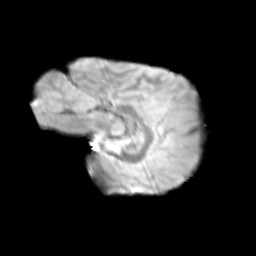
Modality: T2w
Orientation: sagittal
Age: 11
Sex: male
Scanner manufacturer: siemens
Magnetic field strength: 3 T
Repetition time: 3.8 s
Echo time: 0.07 s